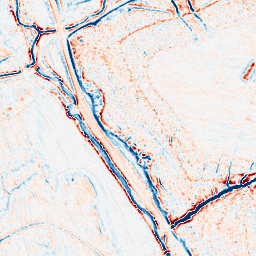
Category: edge_preserving
Decomposition family: bilateral
Decomposition parameters: d: 9
sigma_color: 75
sigma_space: 50
Upsampling method: bicubic
Upsampling parameters: scale: 2
Upsampling scale: 2